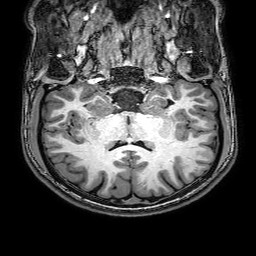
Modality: T1w
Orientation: sagittal
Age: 28
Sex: male
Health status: healthy